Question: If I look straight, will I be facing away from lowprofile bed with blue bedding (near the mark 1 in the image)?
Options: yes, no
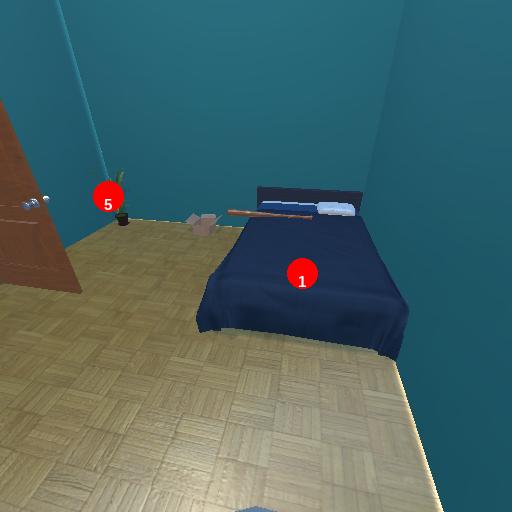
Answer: yes